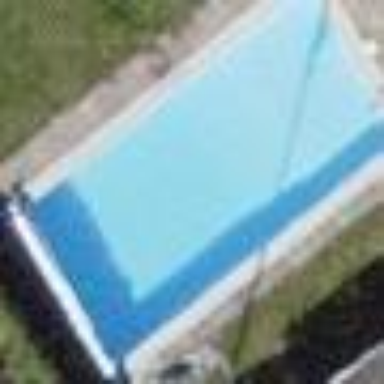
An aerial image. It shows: Swimming pool located in leisure land.